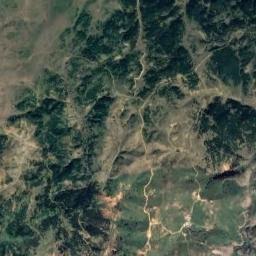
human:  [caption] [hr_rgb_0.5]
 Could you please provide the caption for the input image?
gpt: The folded mountain consists of some ridges and valleys and is covered with dense vegetation .

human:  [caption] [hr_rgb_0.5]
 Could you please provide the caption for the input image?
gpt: There are many trees on the mountain .

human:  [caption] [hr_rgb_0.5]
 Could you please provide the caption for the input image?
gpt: There are some bare areas on this mountain .

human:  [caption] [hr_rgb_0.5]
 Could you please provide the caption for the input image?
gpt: The mountain is full of green plants with lines of bare land .

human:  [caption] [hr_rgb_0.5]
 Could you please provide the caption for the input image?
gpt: There are many green land and some rivers on the mountain .